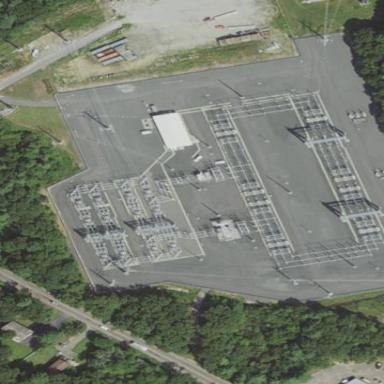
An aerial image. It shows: Outdoor power substation with fence surrounding it. The substation operates at the transmission level.